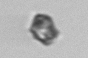
Label: detritus_transparent